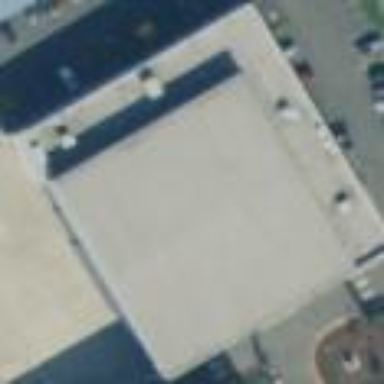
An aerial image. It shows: Building.